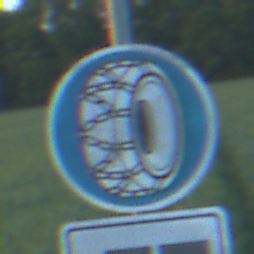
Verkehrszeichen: SchneekettenVorgeschrieben
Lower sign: HinweisDurchSinnbild16
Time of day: SunriseSunset
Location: Outdoor (Nature)
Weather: PartlyCloudy
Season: NotSpecified
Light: Natural